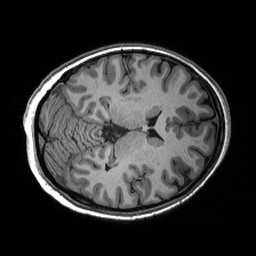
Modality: T1w
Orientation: axial
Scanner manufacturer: siemens
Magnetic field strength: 3 T
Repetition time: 2.53 s
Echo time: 0.00288 s